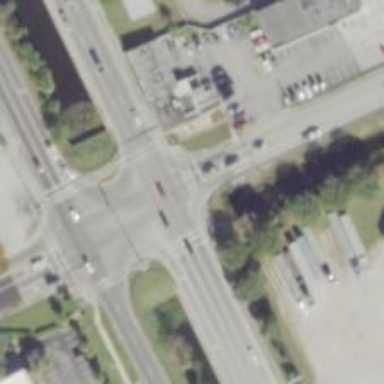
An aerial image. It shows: Marked crossing on the road.